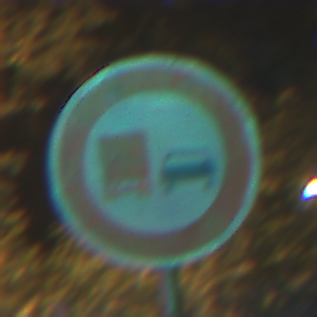
Verkehrszeichen: UeberholverbotKraftfahrzeuge
Umgebung: Outdoor, Urban
Tageszeit: Night
Wetter: PartlyCloudy
Licht: Artificial
Jahreszeit: NotSpecified
Kontrast: HighContrast